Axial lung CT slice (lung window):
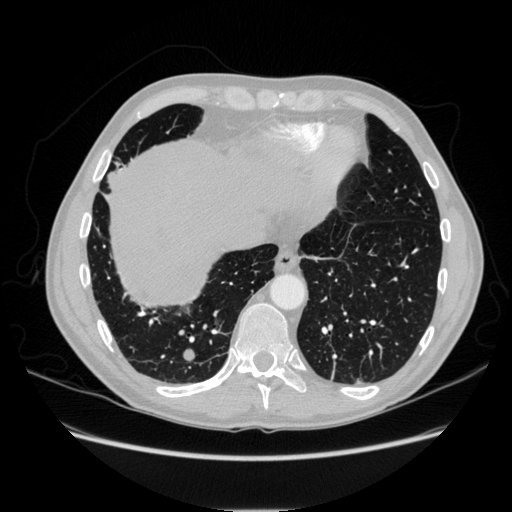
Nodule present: yes
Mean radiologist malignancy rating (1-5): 3.5